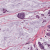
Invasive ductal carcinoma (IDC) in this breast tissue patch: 1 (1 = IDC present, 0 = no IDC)